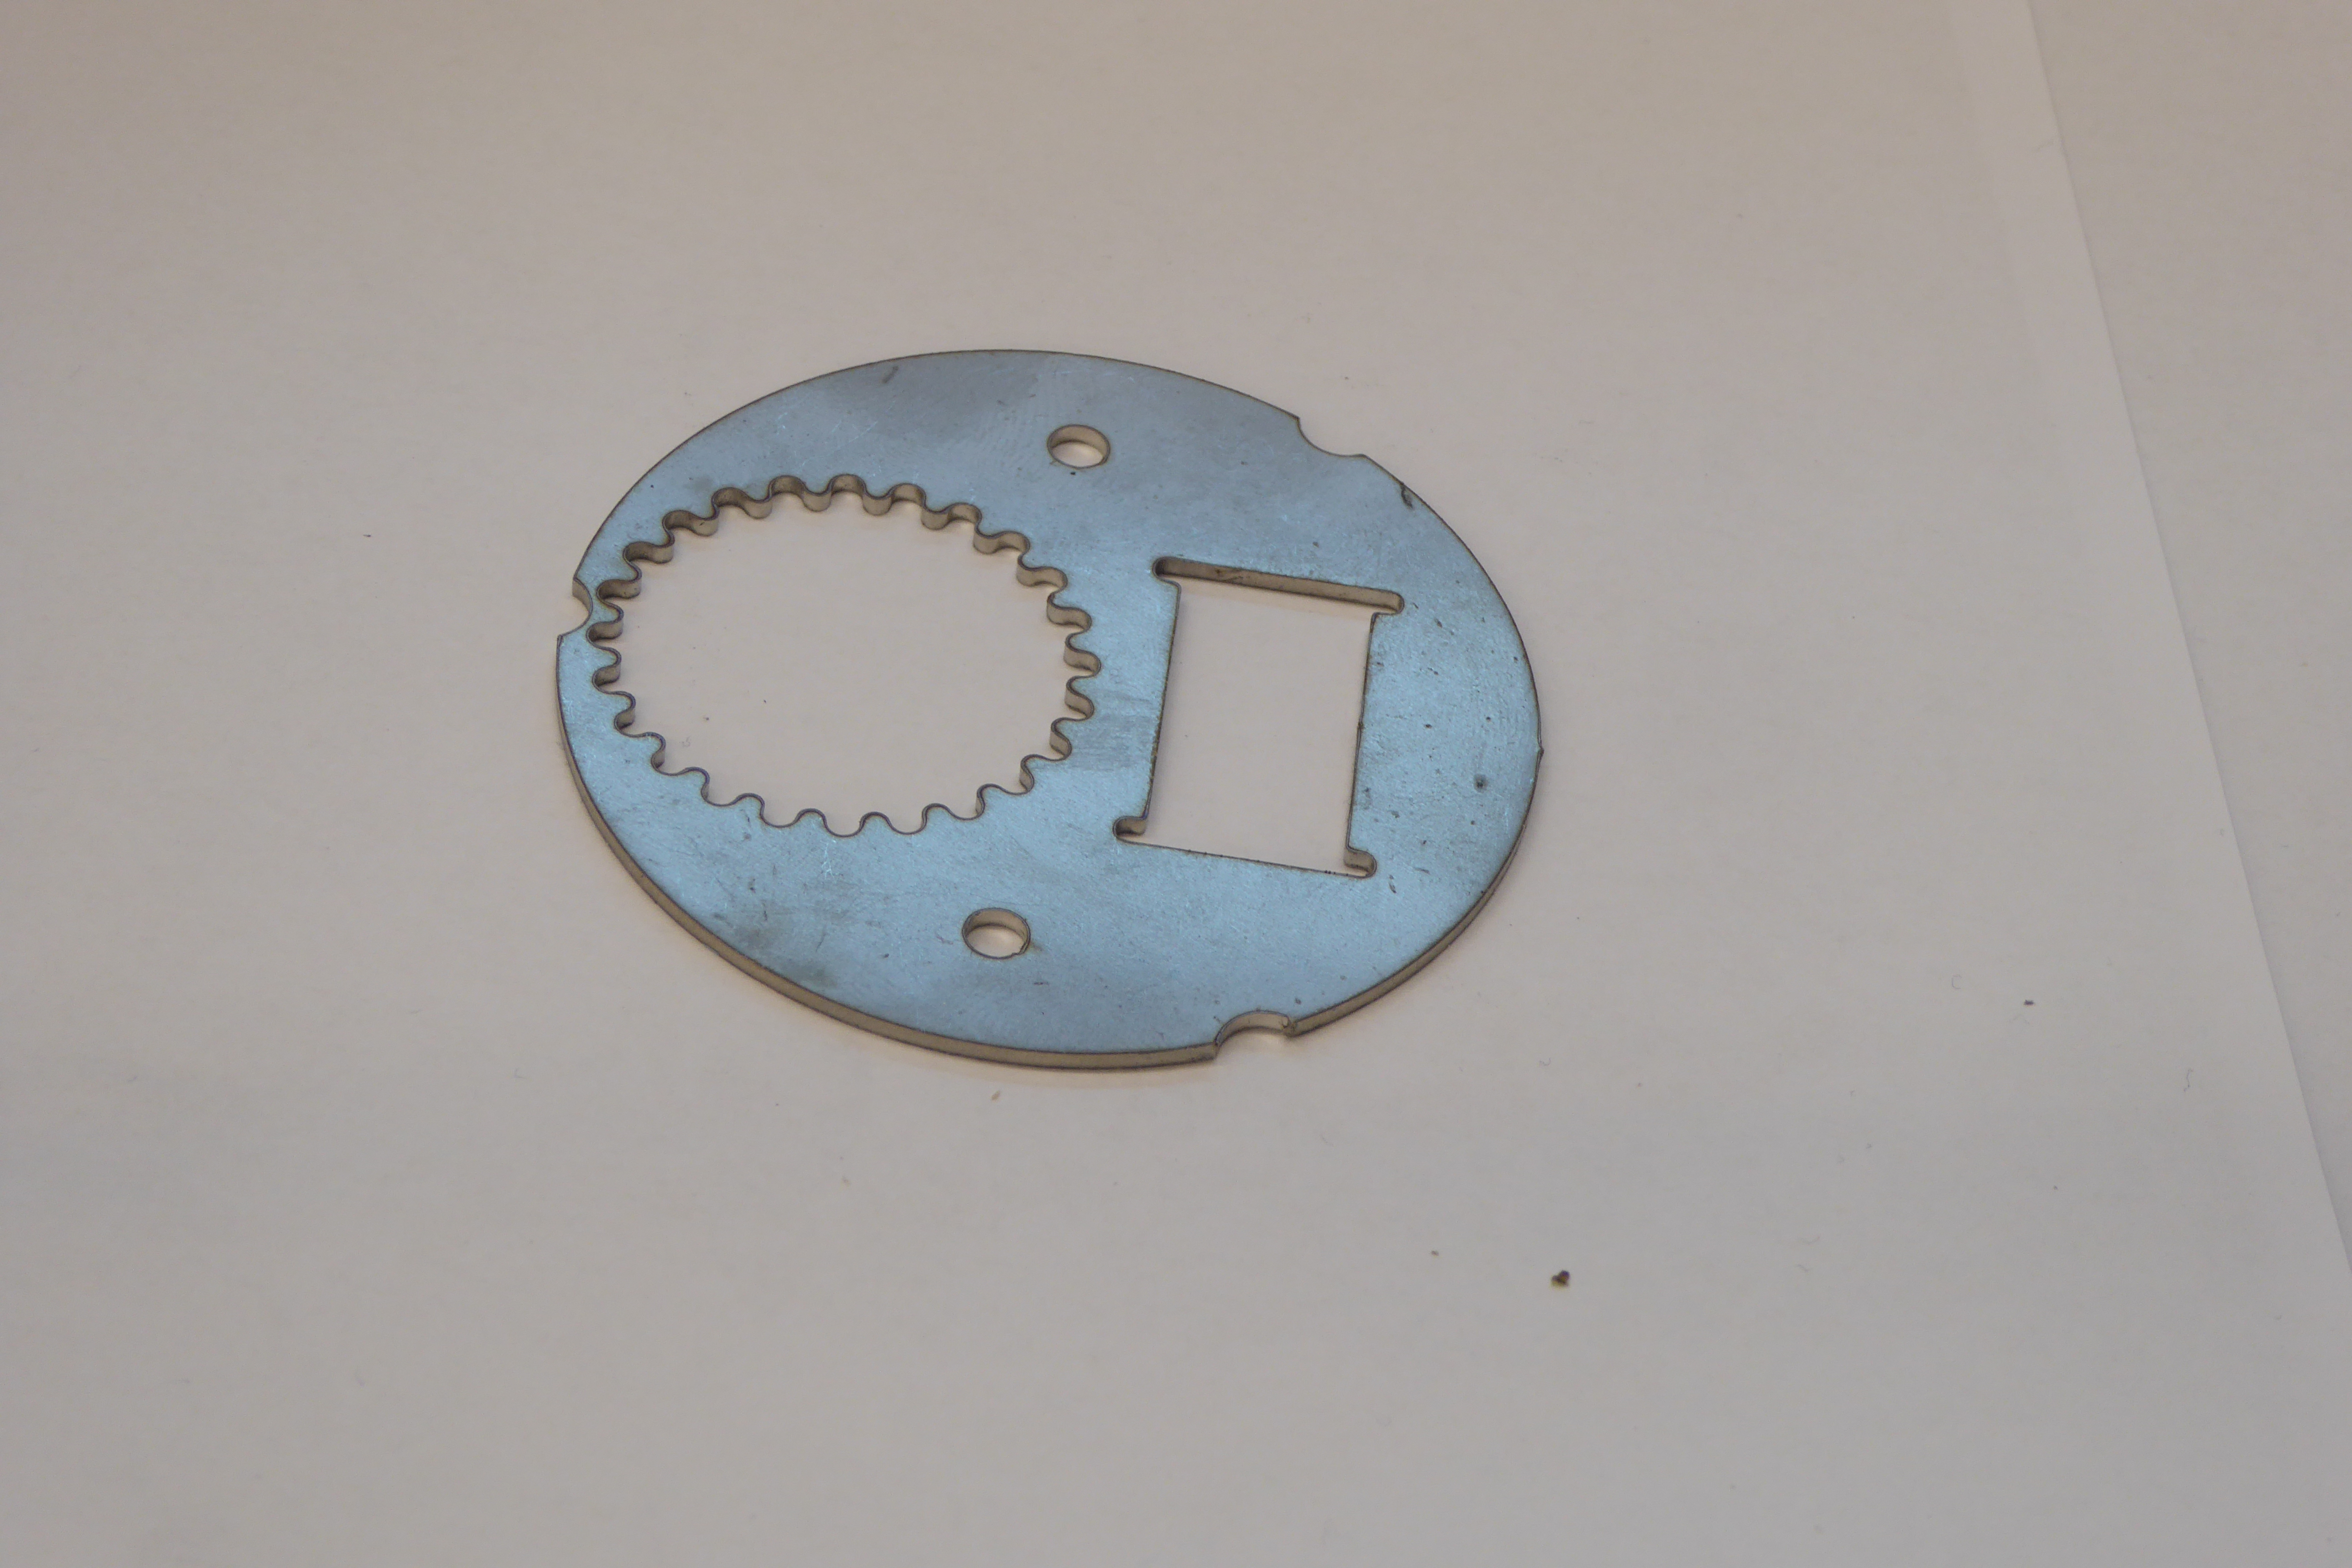
Label: Bottle Opener - Inlay